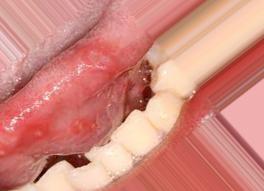
Condition: Mouth Ulcer